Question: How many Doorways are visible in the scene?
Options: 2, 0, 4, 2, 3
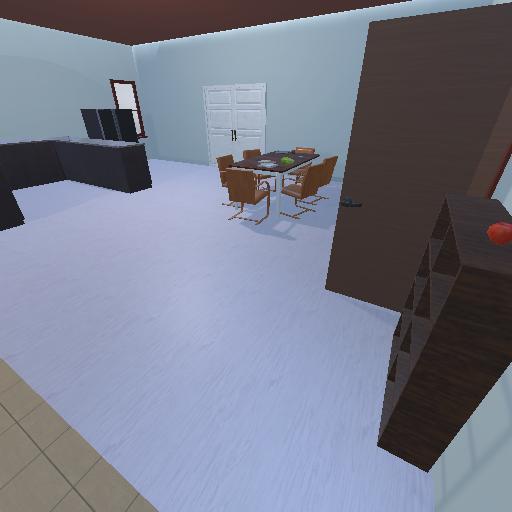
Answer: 2